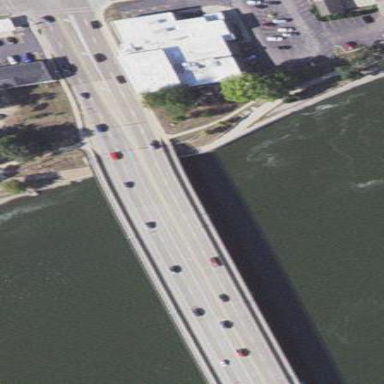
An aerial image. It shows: Man-made bridge.